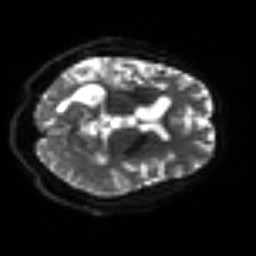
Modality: sbref
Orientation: axial
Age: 54
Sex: female
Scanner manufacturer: siemens
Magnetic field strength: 3 T
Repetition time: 3.2 s
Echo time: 0.081 s